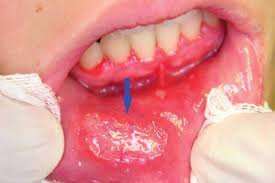
Condition: Mouth Ulcer